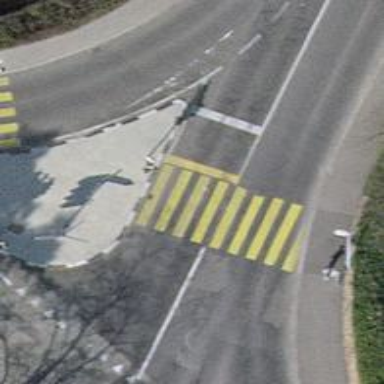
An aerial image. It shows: Asphalt footway with marked crossing.